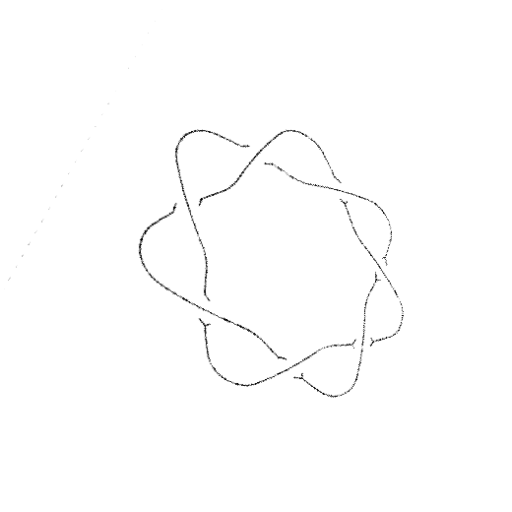
Crossing number: 7